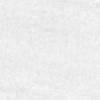
Label: no_change